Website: crate-barrel
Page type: billing-address
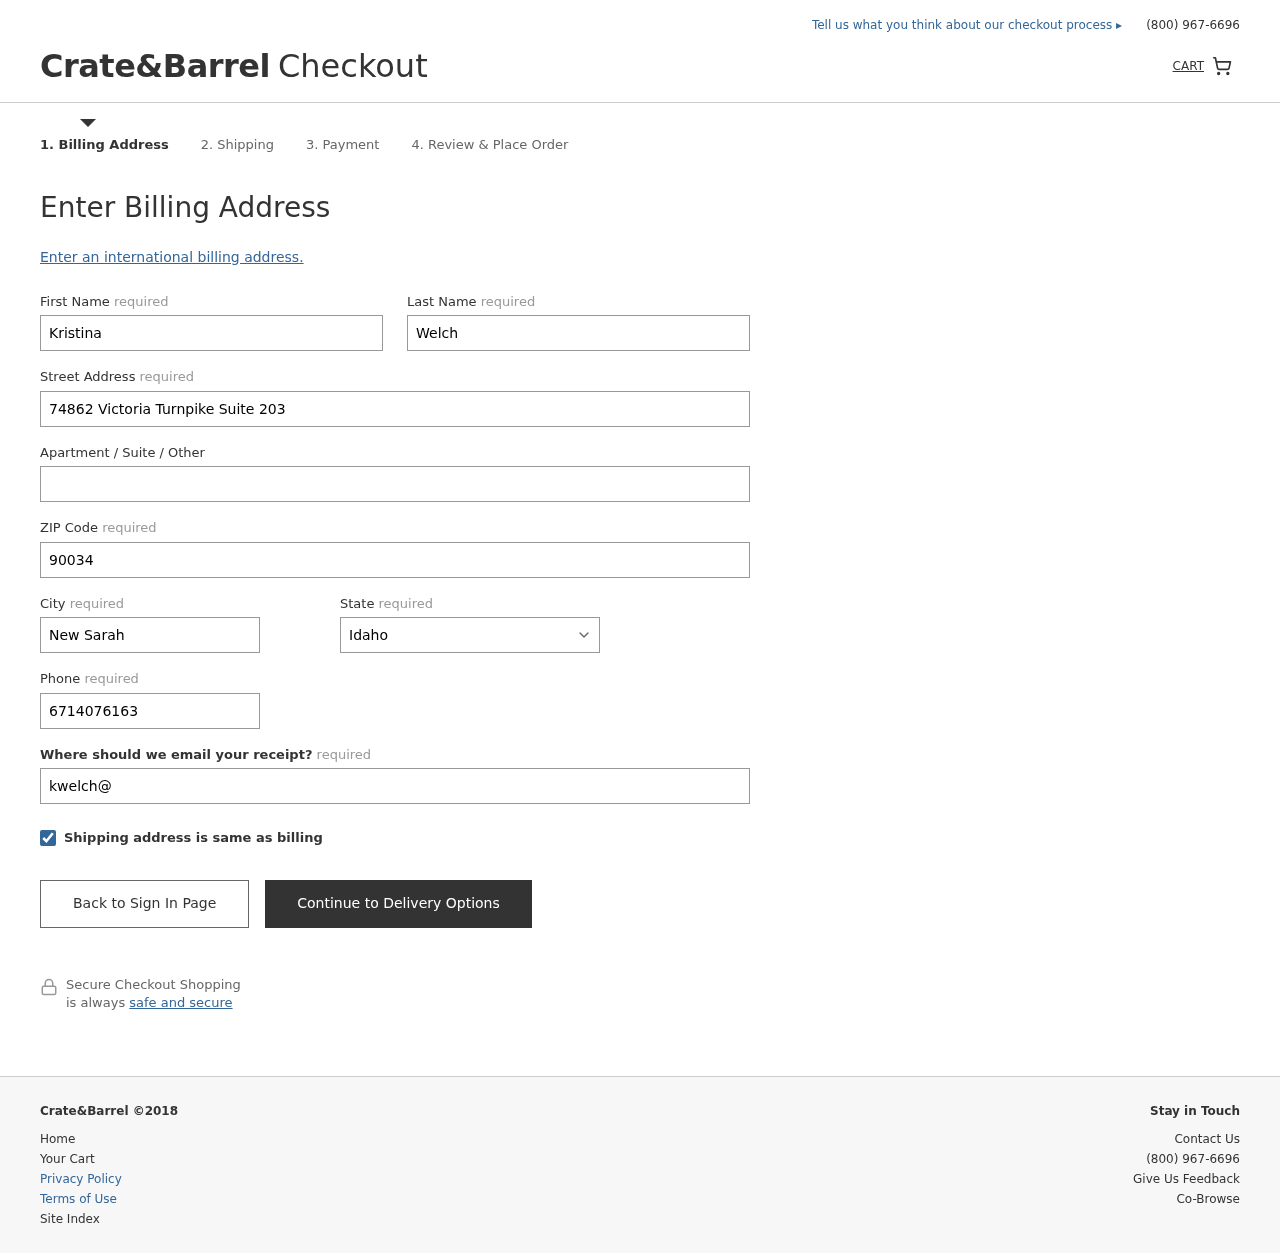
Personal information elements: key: PII_STATE
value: Idaho
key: PII_FIRSTNAME
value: Kristina
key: PII_LASTNAME
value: Welch
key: PII_STREET
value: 74862 Victoria Turnpike Suite 203
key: PII_POSTCODE
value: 90034
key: PII_CITY
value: New Sarah
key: PII_PHONE
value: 6714076163
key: PII_EMAIL
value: kwelch@gmail.com